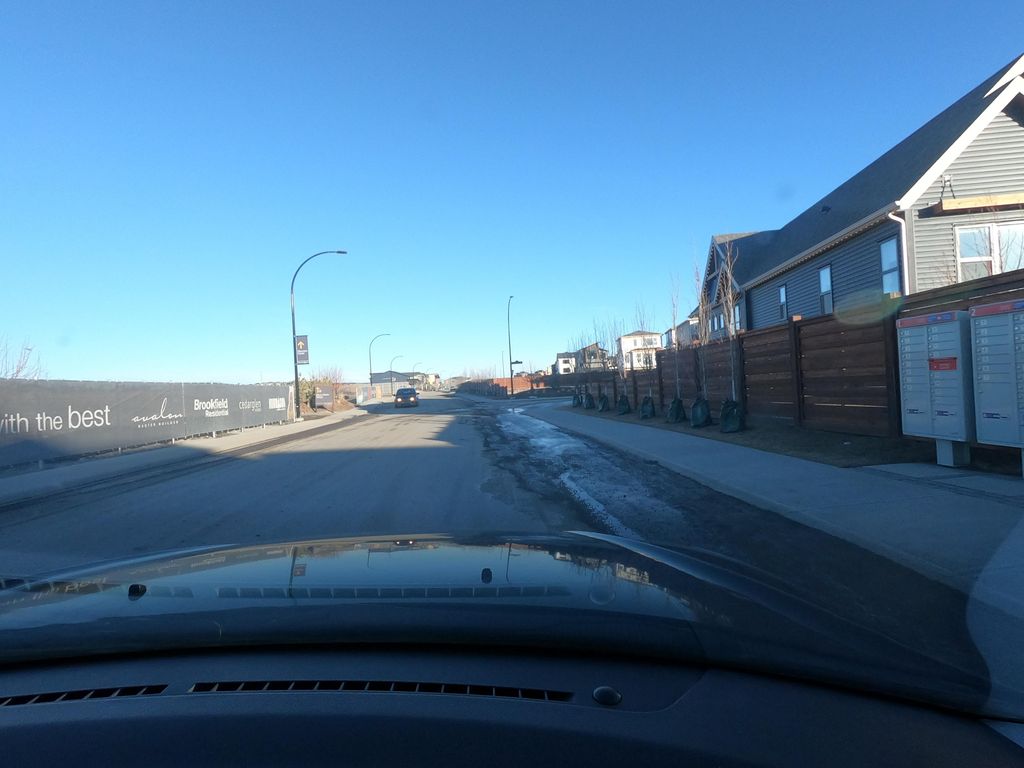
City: calgary